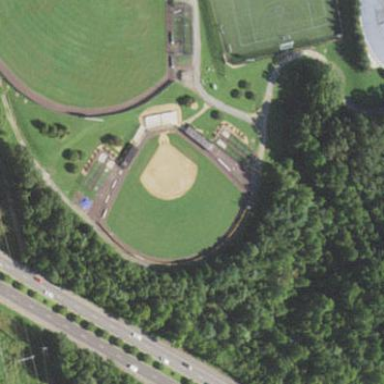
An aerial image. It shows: Softball pitch for leisure sports.